Question: I type long string in 'div'or 'span' tag whenever i maximise the window (any browser) , it perfectly matches the div tag but when i minimise it or compress the browser width then text coming out of div area . I just want to know how to set long text in a div area either stretched or compressed . I tried 'ellipsis' , 'white-space:nowrap' .. nothing result i found .
Is there any other solution for it ?
screen ex: When i compressed the browser width.

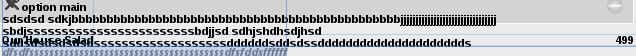
Answer: I hope you want something like this:
<URL>
'''
div {
// Div Styles Without Fixed Width and Height
background: #ccc;
padding: 20px;
border: 1px solid #666;
}
'''
If you are using fixed height for '<div>' then you must define either a css property 'overflow:auto' (for scrollbar to appear while content varies), or 'overflow:hidden;' (to hide the text varies)
<URL>
<URL>